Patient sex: M
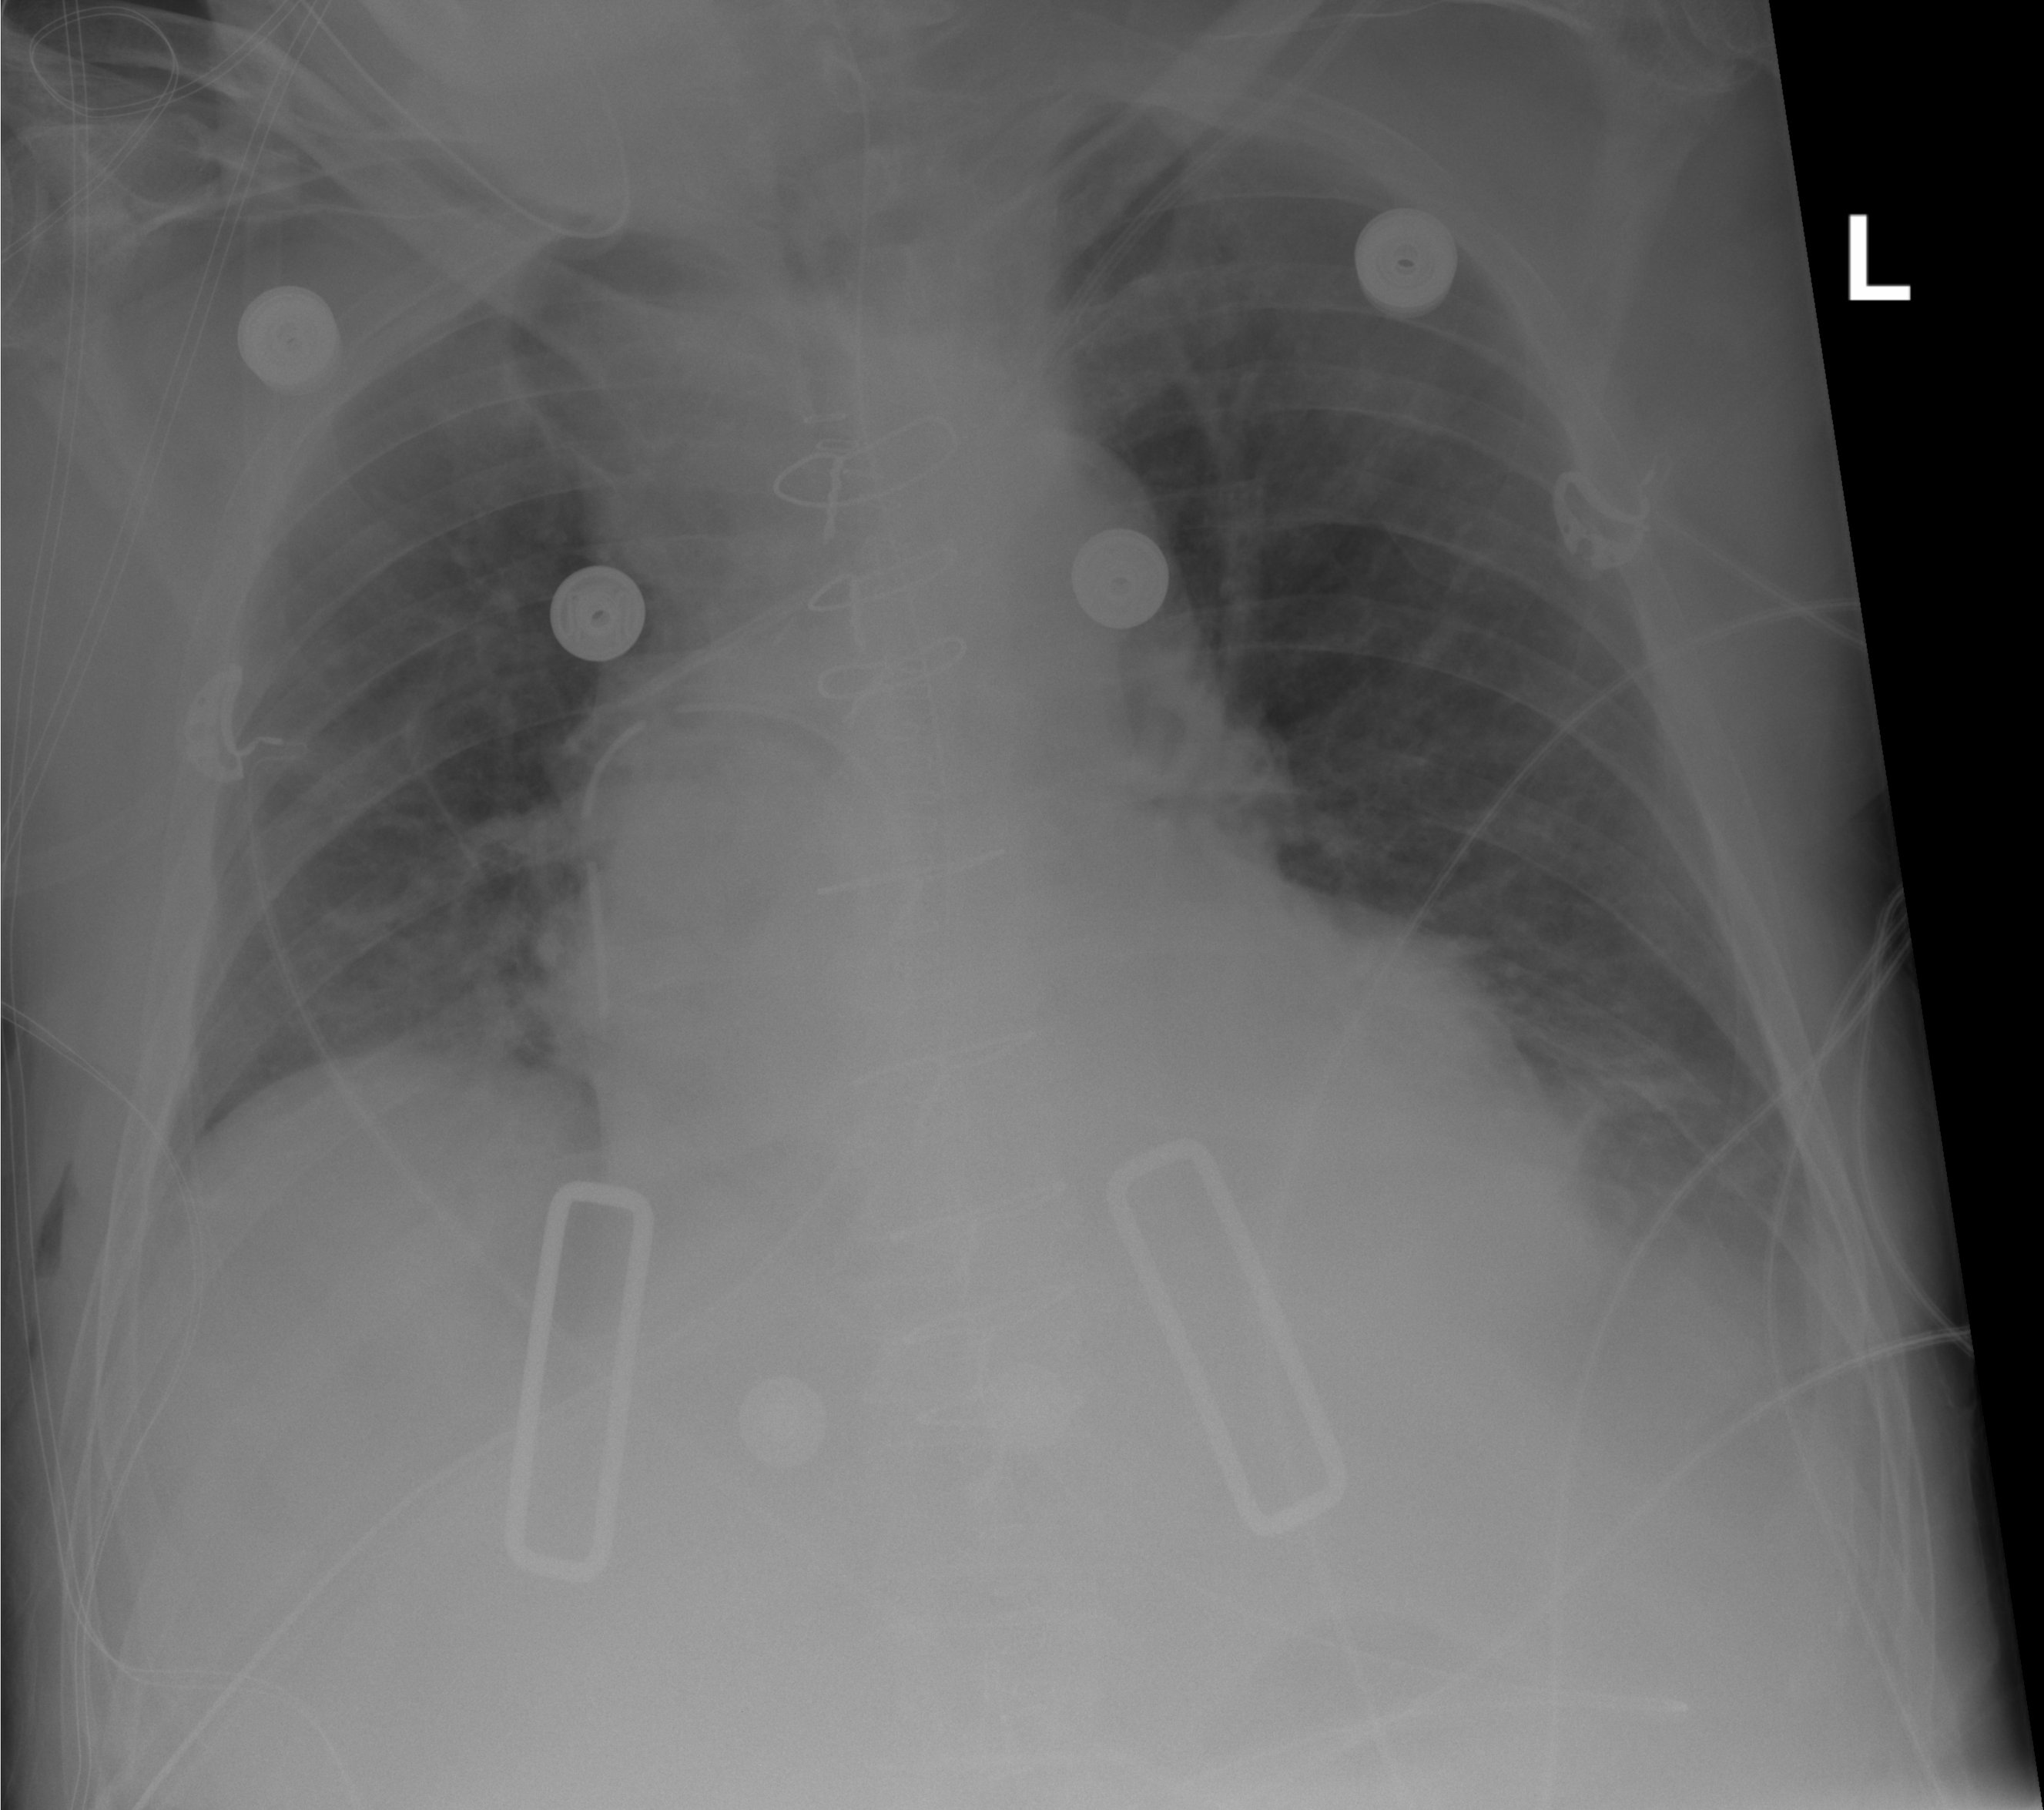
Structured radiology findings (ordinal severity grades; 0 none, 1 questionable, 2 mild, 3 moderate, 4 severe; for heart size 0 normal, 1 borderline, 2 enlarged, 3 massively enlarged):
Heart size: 0
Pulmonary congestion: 0
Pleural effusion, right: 0
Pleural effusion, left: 2
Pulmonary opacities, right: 1
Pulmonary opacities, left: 0
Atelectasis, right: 0
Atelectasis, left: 2